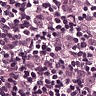
Metastatic tissue present: yes